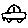
Label: car